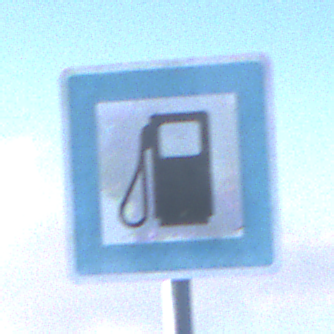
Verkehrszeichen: Tankstelle
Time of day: MorningAfternoon
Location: Outdoor (Nature)
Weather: PartlyCloudy
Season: NotSpecified
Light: Natural